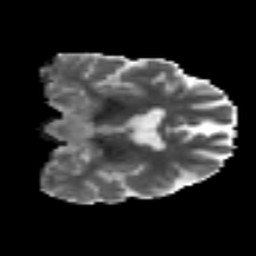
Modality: MD
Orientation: coronal
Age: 41
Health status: ill
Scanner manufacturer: philips
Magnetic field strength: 3 T
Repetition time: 9 s
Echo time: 0.127 s